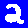
Digit: 2